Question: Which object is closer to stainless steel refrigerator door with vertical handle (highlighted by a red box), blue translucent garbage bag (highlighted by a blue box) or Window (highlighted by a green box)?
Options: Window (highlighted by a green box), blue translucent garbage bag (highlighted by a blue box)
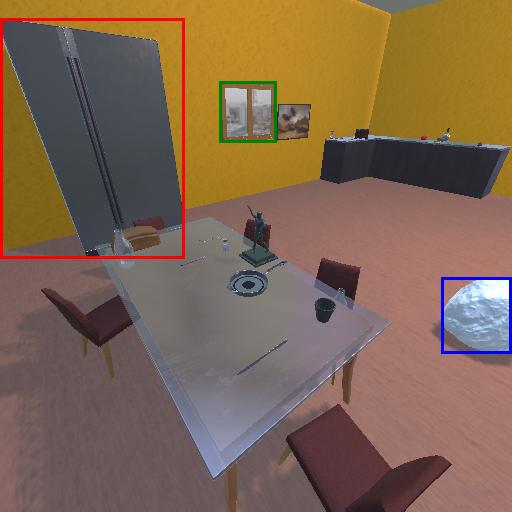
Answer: Window (highlighted by a green box)